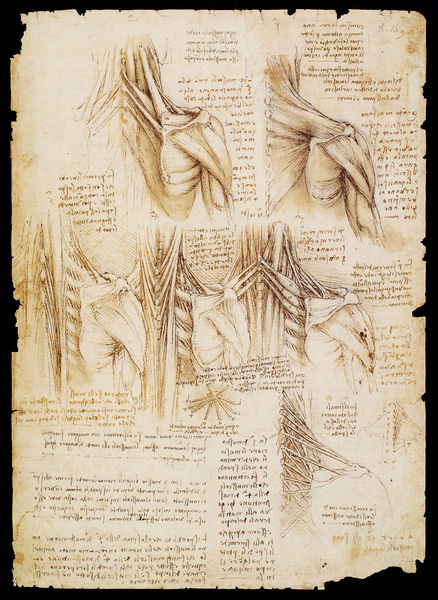
Titel: Muskeln der Schulter und der Wirbelsäule
Künstler: Leonardo da Vinci
Institution: London, Royal Collection
Schlagwörter: körper, skizze, zeichnung, tuch, anatomie, falten, knoten, hals, blatt, schulter, schrift, bilder, papier, muskeln, knochen, buch, rippen, wirbelsäule, seite, arzt, medizin, muskel, zeilen, fäden, einblick, rötel, sehne, faszien, da vinci, aufschnitt, anleitung, sehnen, musekln, gewandung, autopsie, papir, vergilbnt, vorhanmg